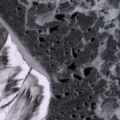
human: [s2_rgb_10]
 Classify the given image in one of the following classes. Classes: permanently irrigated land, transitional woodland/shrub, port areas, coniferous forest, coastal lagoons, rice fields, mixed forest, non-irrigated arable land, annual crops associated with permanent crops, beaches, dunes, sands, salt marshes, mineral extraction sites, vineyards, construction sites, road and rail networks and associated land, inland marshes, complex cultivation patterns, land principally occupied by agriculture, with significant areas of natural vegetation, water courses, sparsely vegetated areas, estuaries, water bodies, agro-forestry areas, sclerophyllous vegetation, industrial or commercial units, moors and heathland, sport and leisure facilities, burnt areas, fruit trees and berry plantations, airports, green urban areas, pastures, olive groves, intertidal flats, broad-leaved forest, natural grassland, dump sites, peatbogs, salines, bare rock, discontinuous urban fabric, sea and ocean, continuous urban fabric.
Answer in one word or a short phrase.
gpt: sea and ocean